Field crop: maize
Growth stage: 2
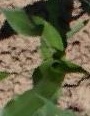
Species: maize